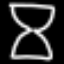
Label: hourglass